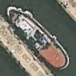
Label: civil